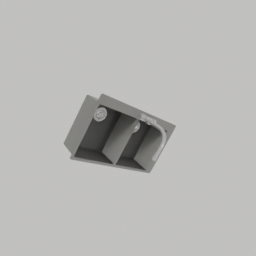
Label: appliances